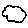
Label: cloud